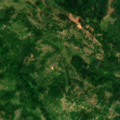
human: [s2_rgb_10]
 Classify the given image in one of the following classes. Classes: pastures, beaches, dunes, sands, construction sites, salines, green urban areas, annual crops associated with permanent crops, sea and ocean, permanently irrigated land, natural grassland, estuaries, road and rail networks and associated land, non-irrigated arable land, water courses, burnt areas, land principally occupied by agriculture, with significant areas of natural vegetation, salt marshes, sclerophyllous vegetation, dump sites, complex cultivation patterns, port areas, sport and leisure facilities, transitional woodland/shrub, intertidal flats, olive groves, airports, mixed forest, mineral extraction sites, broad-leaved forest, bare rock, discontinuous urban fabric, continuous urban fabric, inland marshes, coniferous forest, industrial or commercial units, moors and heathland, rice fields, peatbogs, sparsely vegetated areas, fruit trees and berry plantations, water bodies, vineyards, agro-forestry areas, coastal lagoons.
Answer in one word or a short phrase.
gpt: broad-leaved forest, natural grassland, transitional woodland/shrub